Question: On <URL> they have this sea of hexagons that is fully interactive, but there are no d3 docs that show how one would even start to make something like this.

From inspecting the source, you can see it's made with something called hexbin and d3js itself, but there's no other source code that actually helps understand how it's made.
Can anyone shed light on how they implemented this?
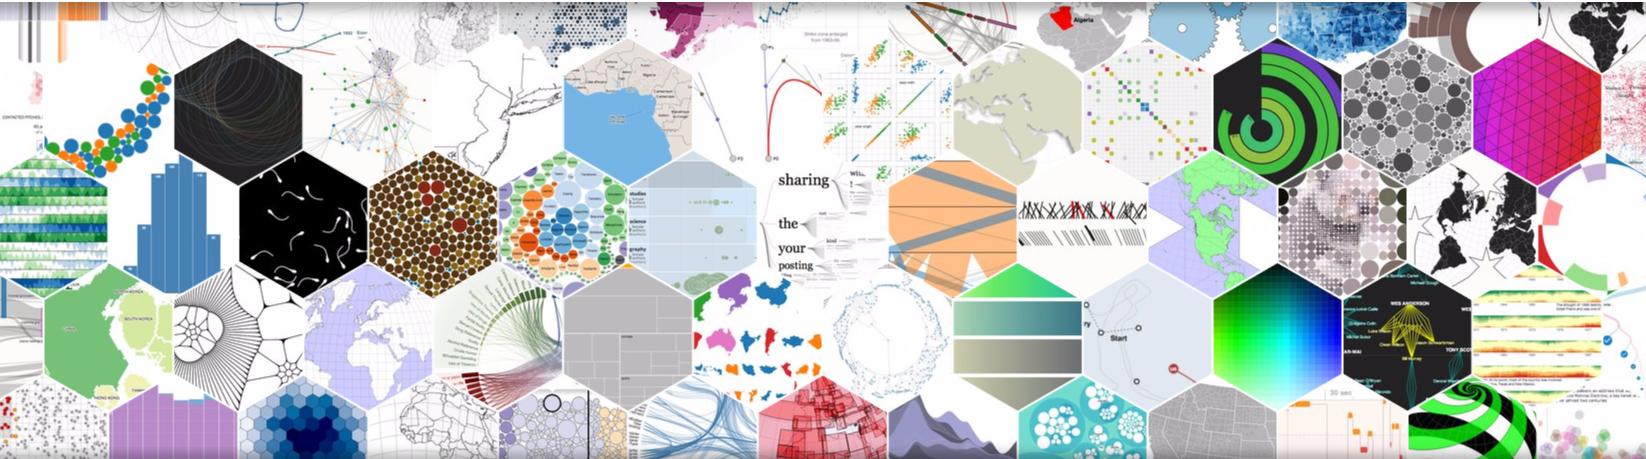
Answer: Thanks to Lars Kotthoff this is how they did it assuming you have a structure called 'data':
'''
data.forEach(function(d, i) {
d.i = i % 10;
d.j = i / 10 | 0;
});
Math.seedrandom(+d3.time.hour(new Date));
d3.shuffle(data);
var height = 460,
imageWidth = 132,
imageHeight = 152,
radius = 75,
depth = 4;
var currentFocus = [innerWidth / 2, height / 2],
desiredFocus,
idle = true;
var style = document.body.style,
transform = ("webkitTransform" in style ? "-webkit-"
: "MozTransform" in style ? "-moz-"
: "msTransform" in style ? "-ms-"
: "OTransform" in style ? "-o-"
: "") + "transform";
var hexbin = d3.hexbin()
.radius(radius);
if (!("ontouchstart" in document)) d3.select("#examples")
.on("mousemove", mousemoved);
var deep = d3.select("#examples-deep");
var canvas = deep.append("canvas")
.attr("height", height);
var context = canvas.node().getContext("2d");
var svg = deep.append("svg")
.attr("height", height);
var mesh = svg.append("path")
.attr("class", "example-mesh");
var anchor = svg.append("g")
.attr("class", "example-anchor")
.selectAll("a");
var graphic = deep.selectAll("svg,canvas");
var image = new Image;
image.src = "ex.jpg?3f2d00ffdba6ced9c50f02ed42f12f6156368bd2";
image.onload = resized;
d3.select(window)
.on("resize", resized)
.each(resized);
function drawImage(d) {
context.save();
context.beginPath();
context.moveTo(0, -radius);
for (var i = 1; i < 6; ++i) {
var angle = i * Math.PI / 3,
x = Math.sin(angle) * radius,
y = -Math.cos(angle) * radius;
context.lineTo(x, y);
}
context.clip();
context.drawImage(image,
imageWidth * d.i, imageHeight * d.j,
imageWidth, imageHeight,
-imageWidth / 2, -imageHeight / 2,
imageWidth, imageHeight);
context.restore();
}
function resized() {
var deepWidth = innerWidth * (depth + 1) / depth,
deepHeight = height * (depth + 1) / depth,
centers = hexbin.size([deepWidth, deepHeight]).centers();
desiredFocus = [innerWidth / 2, height / 2];
moved();
graphic
.style("left", Math.round((innerWidth - deepWidth) / 2) + "px")
.style("top", Math.round((height - deepHeight) / 2) + "px")
.attr("width", deepWidth)
.attr("height", deepHeight);
centers.forEach(function(center, i) {
center.j = Math.round(center[1] / (radius * 1.5));
center.i = Math.round((center[0] - (center.j & 1) * radius * Math.sin(Math.PI / 3)) / (radius * 2 * Math.sin(Math.PI / 3)));
context.save();
context.translate(Math.round(center[0]), Math.round(center[1]));
drawImage(center.example = data[(center.i % 10) + ((center.j + (center.i / 10 & 1) * 5) % 10) * 10]);
context.restore();
});
mesh.attr("d", hexbin.mesh);
anchor = anchor.data(centers, function(d) { return d.i + "," + d.j; });
anchor.exit().remove();
anchor.enter().append("a")
.attr("xlink:href", function(d) { return d.example.url; })
.attr("xlink:title", function(d) { return d.example.title; })
.append("path")
.attr("d", hexbin.hexagon());
anchor
.attr("transform", function(d) { return "translate(" + d + ")"; });
}
function mousemoved() {
var m = d3.mouse(this);
desiredFocus = [
Math.round((m[0] - innerWidth / 2) / depth) * depth + innerWidth / 2,
Math.round((m[1] - height / 2) / depth) * depth + height / 2
];
moved();
}
function moved() {
if (idle) d3.timer(function() {
if (idle = Math.abs(desiredFocus[0] - currentFocus[0]) < .5 && Math.abs(desiredFocus[1] - currentFocus[1]) < .5) currentFocus = desiredFocus;
else currentFocus[0] += (desiredFocus[0] - currentFocus[0]) * .14, currentFocus[1] += (desiredFocus[1] - currentFocus[1]) * .14;
deep.style(transform, "translate(" + (innerWidth / 2 - currentFocus[0]) / depth + "px," + (height / 2 - currentFocus[1]) / depth + "px)");
return idle;
});
}
'''